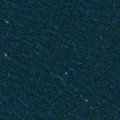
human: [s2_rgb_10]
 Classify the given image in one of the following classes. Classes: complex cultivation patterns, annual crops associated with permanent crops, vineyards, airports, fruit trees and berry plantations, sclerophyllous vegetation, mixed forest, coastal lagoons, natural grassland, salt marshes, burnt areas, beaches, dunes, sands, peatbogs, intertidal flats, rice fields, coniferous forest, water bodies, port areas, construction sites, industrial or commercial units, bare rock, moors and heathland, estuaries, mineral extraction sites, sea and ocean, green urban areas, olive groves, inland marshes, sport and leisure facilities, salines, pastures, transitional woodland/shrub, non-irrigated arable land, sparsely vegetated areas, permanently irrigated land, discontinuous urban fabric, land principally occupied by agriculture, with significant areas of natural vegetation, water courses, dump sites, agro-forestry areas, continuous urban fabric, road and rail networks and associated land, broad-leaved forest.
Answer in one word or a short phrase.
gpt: sea and ocean